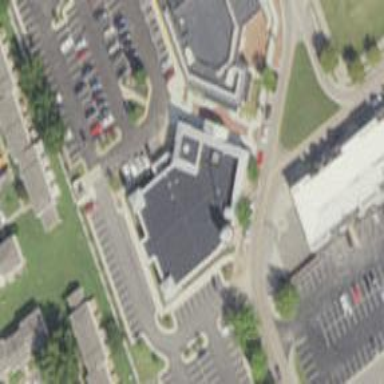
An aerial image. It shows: Library building.